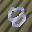
Label: 8